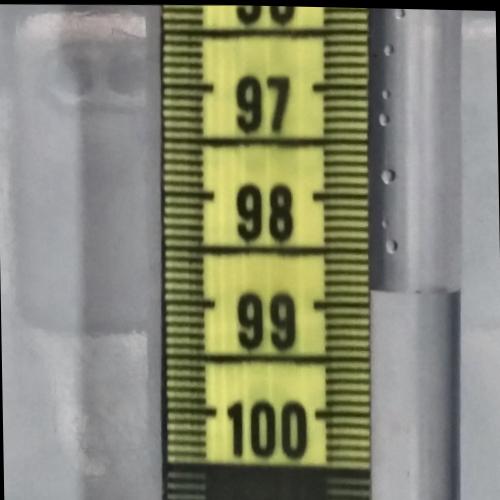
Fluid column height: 98.9 cm